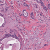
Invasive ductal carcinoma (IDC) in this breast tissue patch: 1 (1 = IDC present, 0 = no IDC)